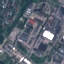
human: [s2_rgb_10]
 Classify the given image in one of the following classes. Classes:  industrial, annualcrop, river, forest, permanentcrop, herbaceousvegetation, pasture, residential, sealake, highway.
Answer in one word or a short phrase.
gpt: Industrial